Question: i have created a form in php that gets some data from the user.Then, as i press the btn "send",the form send xml messages to three other php files.this is the view when i press the send button.

i think there i a problem with my database!Please help(i m using xampp and i have uploaded my database in xampp!thanks)
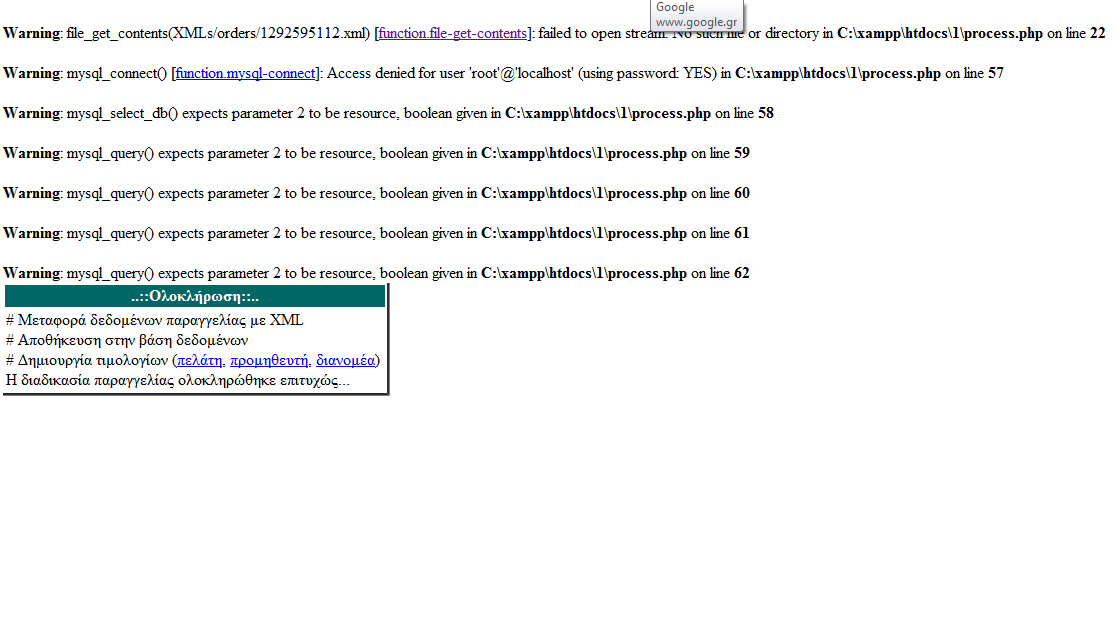
Answer: First, as Colin Fine said, it cannot find XMLs/orders/<PHONE>.xml.
Second, connection to MySQL database failed, because you proviede wrong username, password or location.
The rest of errors are most possibly just a chain reaction to a failed db connection (instead of resource, mysql_connect() returned false and that caused errors saying 'expects parameter 2 to be resource, boolean given').
So first I'd look into database connection settings and then deal with the rest ...